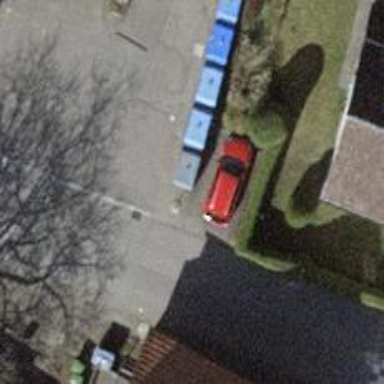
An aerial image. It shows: Car-sharing service available at this location.